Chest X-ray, PA view. Patient: 33 years old, sex M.
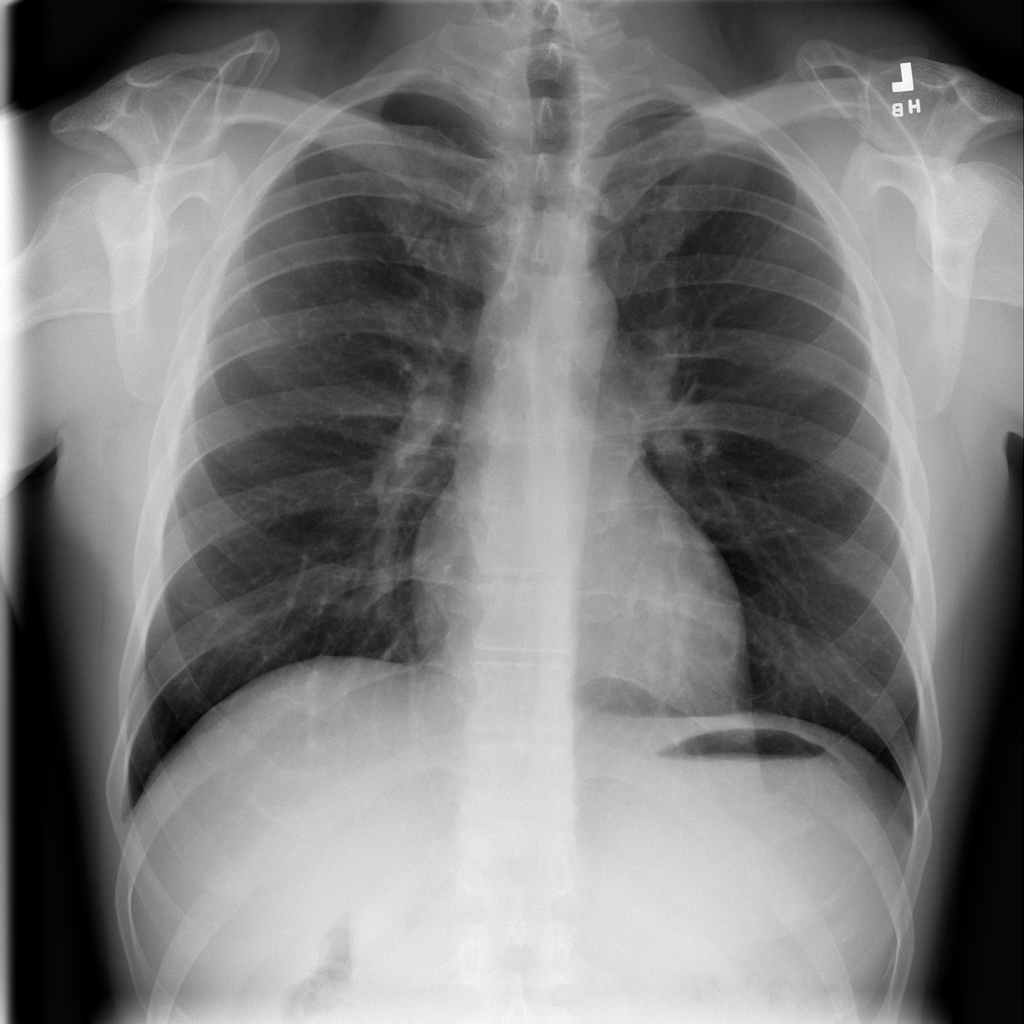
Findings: No Finding